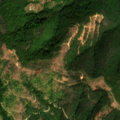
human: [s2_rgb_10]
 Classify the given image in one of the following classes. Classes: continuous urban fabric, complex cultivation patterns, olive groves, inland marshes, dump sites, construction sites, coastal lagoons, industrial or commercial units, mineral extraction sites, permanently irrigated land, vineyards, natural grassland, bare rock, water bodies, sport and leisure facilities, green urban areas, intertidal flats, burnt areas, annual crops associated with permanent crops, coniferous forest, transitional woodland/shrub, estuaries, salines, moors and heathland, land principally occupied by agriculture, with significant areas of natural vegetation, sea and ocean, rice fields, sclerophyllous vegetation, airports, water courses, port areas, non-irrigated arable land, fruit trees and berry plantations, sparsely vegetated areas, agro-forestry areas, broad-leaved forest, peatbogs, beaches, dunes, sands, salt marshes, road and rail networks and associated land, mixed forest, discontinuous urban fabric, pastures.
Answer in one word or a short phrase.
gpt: land principally occupied by agriculture, with significant areas of natural vegetation, broad-leaved forest, mixed forest, transitional woodland/shrub